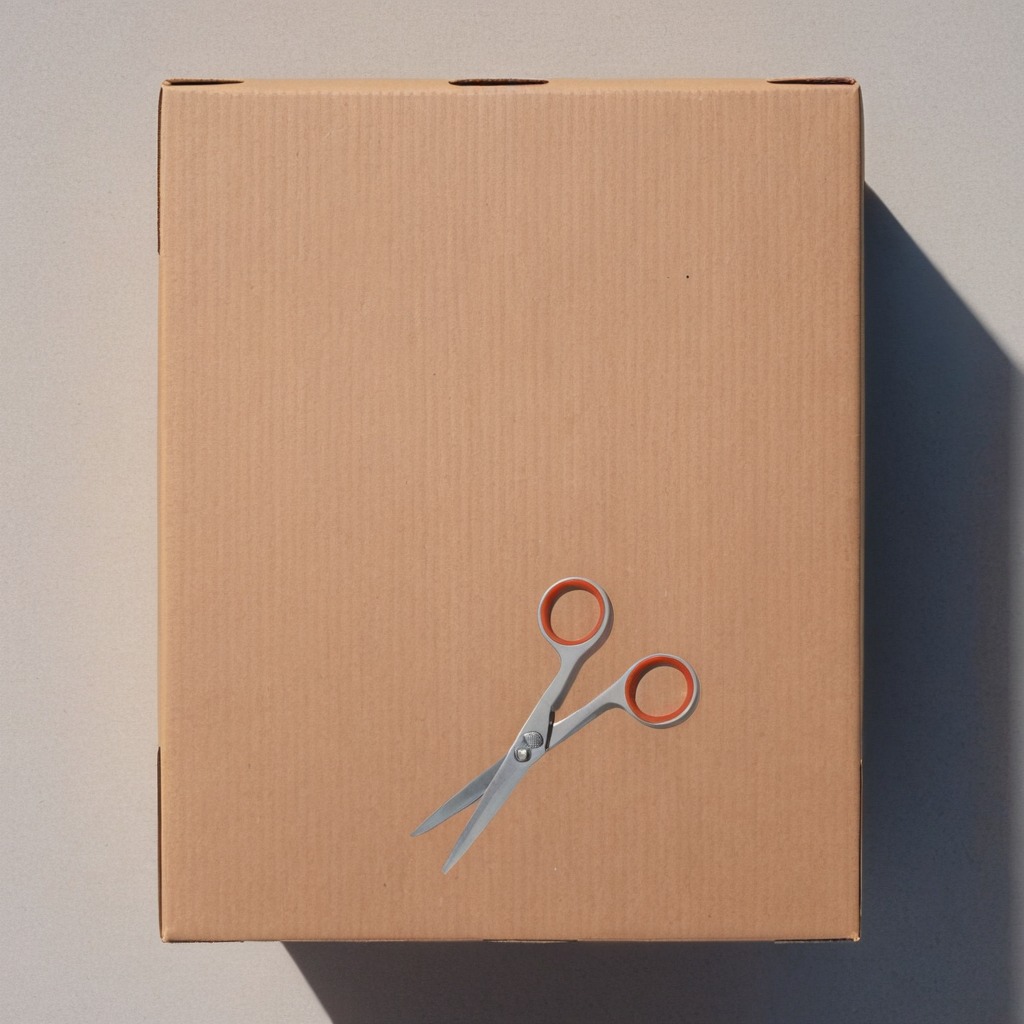
A scissor is lying on the cardboard box surface in an outdoor workshop during daytime bright natural light soft shadows slightly creased but